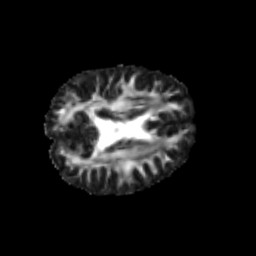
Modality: FA
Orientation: axial
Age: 21
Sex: male
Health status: healthy